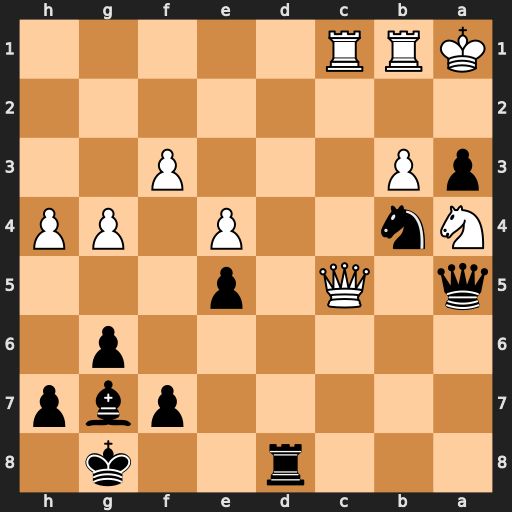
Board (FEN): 3r2k1/5pbp/6p1/q1Q1p3/Nn2P1PP/pP3P2/8/KRR5
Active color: b
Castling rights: -
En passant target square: -
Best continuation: Rd2 Qc8+ Bf8